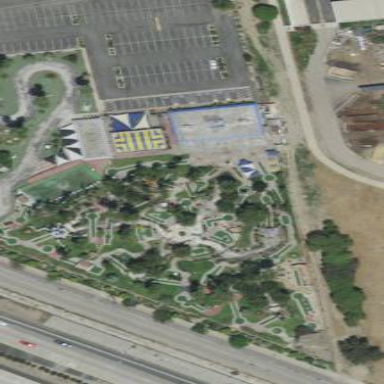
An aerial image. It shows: Miniature golf leisure land.